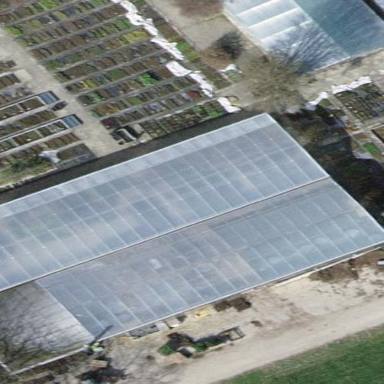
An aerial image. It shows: Greenhouse.